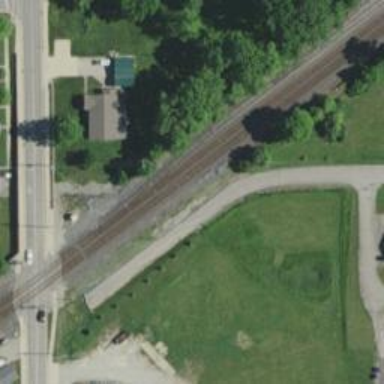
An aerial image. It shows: Railway siding with rails.